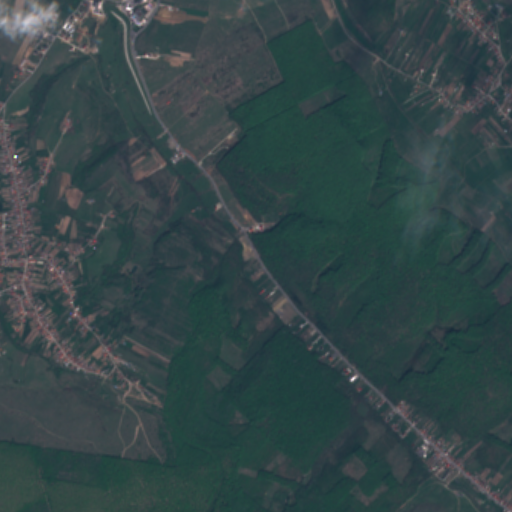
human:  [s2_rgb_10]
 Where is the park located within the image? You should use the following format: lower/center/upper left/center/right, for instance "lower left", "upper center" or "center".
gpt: The park is located in the upper left of the image.
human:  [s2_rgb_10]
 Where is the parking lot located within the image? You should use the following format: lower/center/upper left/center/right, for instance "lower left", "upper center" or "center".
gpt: The parking lot is located in the upper left of the image.
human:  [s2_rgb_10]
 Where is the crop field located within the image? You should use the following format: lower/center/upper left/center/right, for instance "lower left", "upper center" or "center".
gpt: There is no crop field in the image.